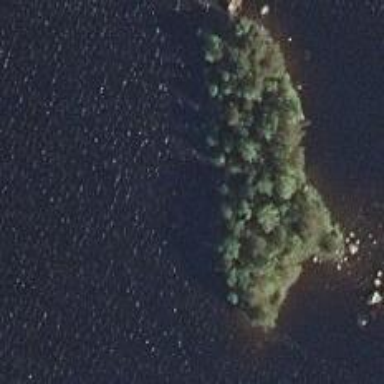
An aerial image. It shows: Islet.